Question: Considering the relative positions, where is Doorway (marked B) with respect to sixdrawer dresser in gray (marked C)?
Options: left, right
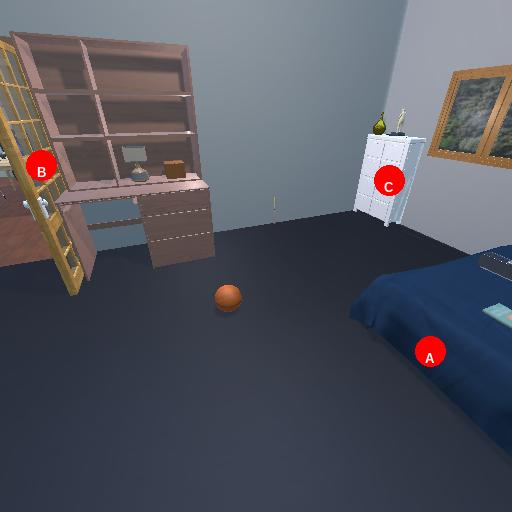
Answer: left